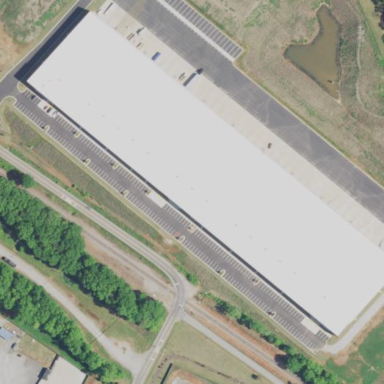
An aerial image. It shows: Warehouse.